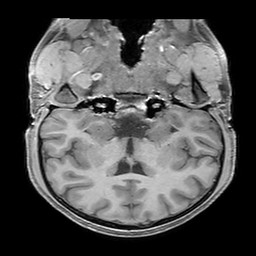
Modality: T1w
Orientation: sagittal
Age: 23
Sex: male
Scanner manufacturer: philips
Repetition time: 0.0076 s
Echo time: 0.0024 s